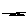
Label: line